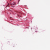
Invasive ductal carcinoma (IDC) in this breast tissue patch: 0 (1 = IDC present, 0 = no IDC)